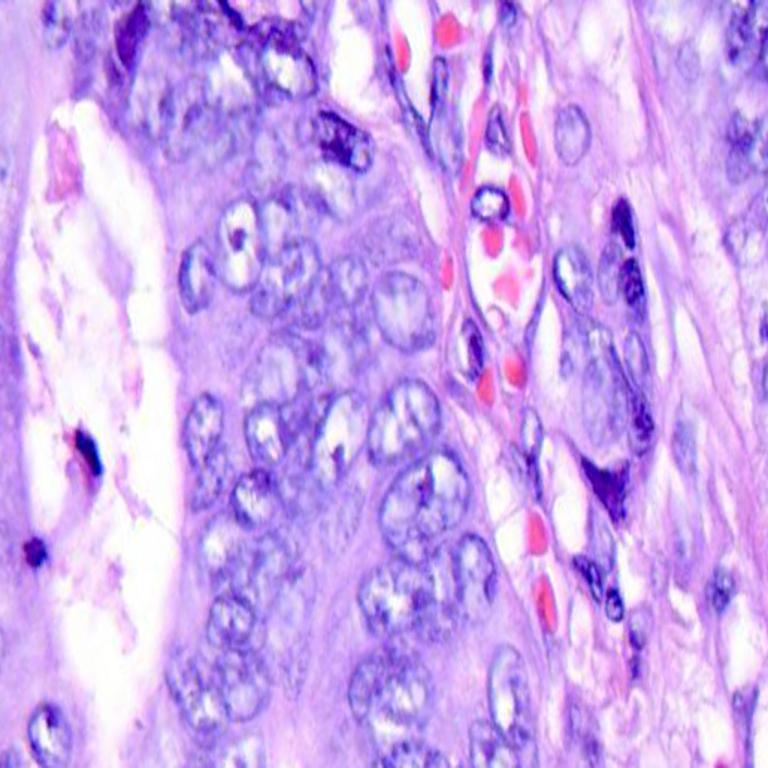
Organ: colon
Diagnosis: adenocarcinomas